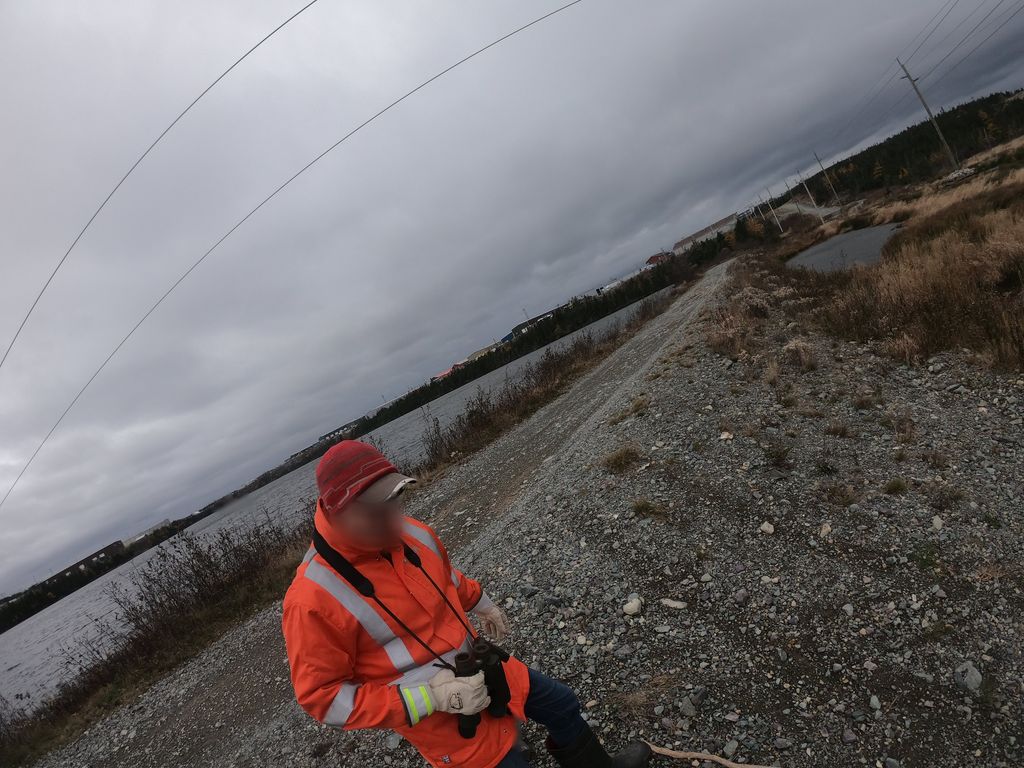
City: st_johns